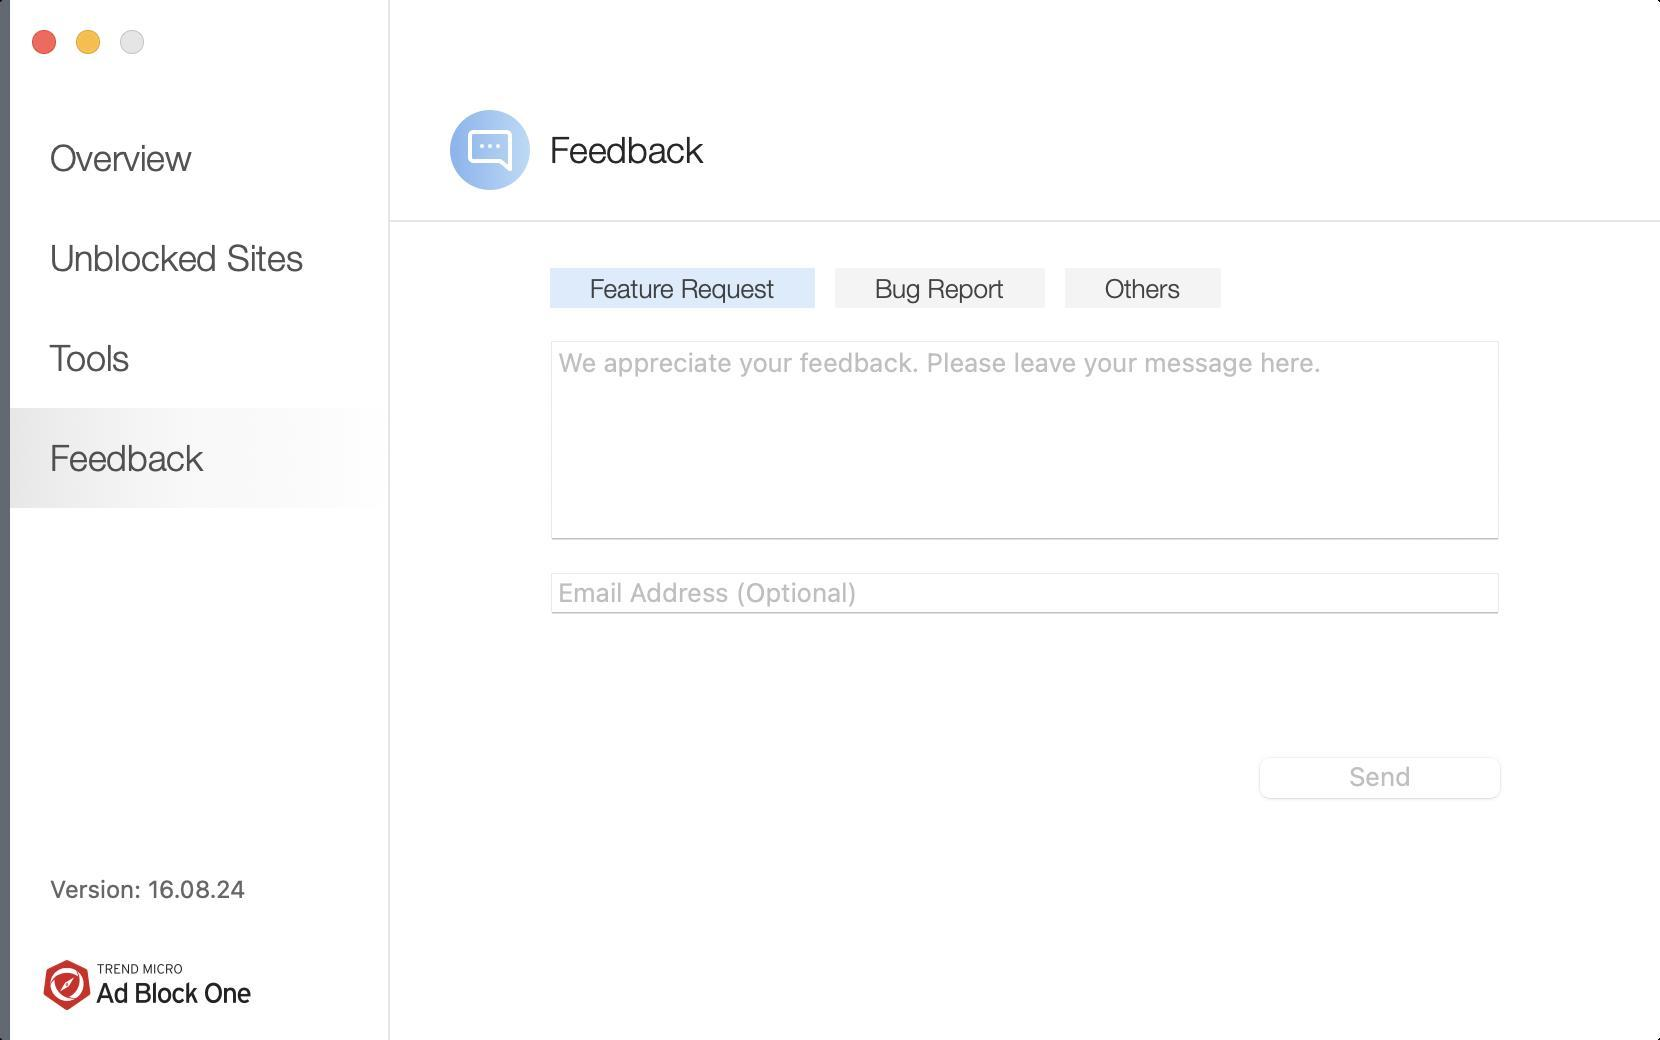
Accessibility tree:
{"name": "", "role": "AXWindow", "description": null, "role_description": "standard window", "value": null, "position": "449.00;317.00", "size": "830;520", "children": [{"name": null, "role": "AXGroup", "description": null, "role_description": "group", "value": null, "position": "0.00;0.00", "size": "5;520", "children": []}, {"name": null, "role": "AXButton", "description": null, "role_description": "close button", "value": null, "position": "15.00;13.00", "size": "14;16", "children": []}, {"name": null, "role": "AXButton", "description": null, "role_description": "minimize button", "value": null, "position": "37.00;13.00", "size": "14;16", "children": []}, {"name": null, "role": "AXButton", "description": null, "role_description": "zoom button", "value": null, "position": "59.00;13.00", "size": "14;16", "children": [{"name": null, "role": "AXGroup", "description": null, "role_description": "group", "value": null, "position": "59.00;13.00", "size": "14;16", "children": [{"name": null, "role": "AXGroup", "description": null, "role_description": "group", "value": null, "position": "59.00;13.00", "size": "14;16", "children": []}]}]}, {"name": null, "role": "AXStaticText", "description": null, "role_description": "text", "value": "Overview", "position": "23.00;68.50", "size": "76;21", "children": []}, {"name": "", "role": "AXButton", "description": null, "role_description": "button", "value": null, "position": "5.00;54.00", "size": "190;50", "children": []}, {"name": null, "role": "AXStaticText", "description": null, "role_description": "text", "value": "Unblocked Sites", "position": "23.00;118.50", "size": "131;21", "children": []}, {"name": "", "role": "AXButton", "description": null, "role_description": "button", "value": null, "position": "5.00;104.00", "size": "190;50", "children": []}, {"name": null, "role": "AXStaticText", "description": null, "role_description": "text", "value": "Tools", "position": "23.00;168.50", "size": "44;21", "children": []}, {"name": "", "role": "AXButton", "description": null, "role_description": "button", "value": null, "position": "5.00;154.00", "size": "190;50", "children": []}, {"name": null, "role": "AXStaticText", "description": null, "role_description": "text", "value": "Feedback", "position": "23.00;218.50", "size": "81;21", "children": []}, {"name": "", "role": "AXButton", "description": null, "role_description": "button", "value": null, "position": "5.00;204.00", "size": "190;50", "children": []}, {"name": null, "role": "AXImage", "description": "image", "role_description": "image", "value": null, "position": "21.00;480.00", "size": "107;25", "children": []}, {"name": null, "role": "AXStaticText", "description": null, "role_description": "text", "value": "Version: 16.08.24", "position": "23.00;437.00", "size": "102;15", "children": []}, {"name": null, "role": "AXImage", "description": "icon", "role_description": "image", "value": null, "position": "225.00;55.00", "size": "40;40", "children": []}, {"name": null, "role": "AXStaticText", "description": null, "role_description": "text", "value": "Feedback", "position": "273.00;64.50", "size": "81;21", "children": []}, {"name": null, "role": "AXStaticText", "description": null, "role_description": "text", "value": "Feature Request", "position": "293.00;136.00", "size": "96;16", "children": []}, {"name": "", "role": "AXButton", "description": null, "role_description": "button", "value": null, "position": "275.00;134.00", "size": "132;20", "children": []}, {"name": null, "role": "AXStaticText", "description": null, "role_description": "text", "value": "Bug Report", "position": "435.50;136.00", "size": "69;16", "children": []}, {"name": "", "role": "AXButton", "description": null, "role_description": "button", "value": null, "position": "417.50;134.00", "size": "105;20", "children": []}, {"name": null, "role": "AXStaticText", "description": null, "role_description": "text", "value": "Others", "position": "550.50;136.00", "size": "42;16", "children": []}, {"name": "", "role": "AXButton", "description": null, "role_description": "button", "value": null, "position": "532.50;134.00", "size": "78;20", "children": []}, {"name": null, "role": "AXTextField", "description": null, "role_description": "text field", "value": "", "position": "275.00;170.00", "size": "475;100", "children": []}, {"name": null, "role": "AXTextField", "description": null, "role_description": "text field", "value": "", "position": "275.00;286.00", "size": "475;21", "children": []}, {"name": "Send", "role": "AXButton", "description": null, "role_description": "button", "value": null, "position": "623.00;374.00", "size": "134;32", "children": []}]}